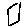
Label: square